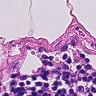
Metastatic tissue present: no